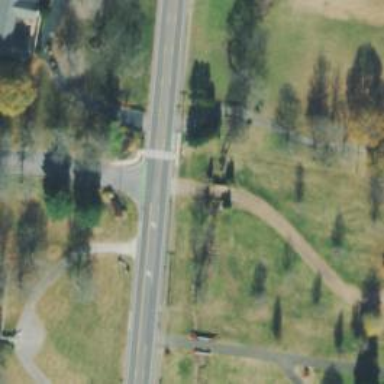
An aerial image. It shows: Driveway that functions as bridge.